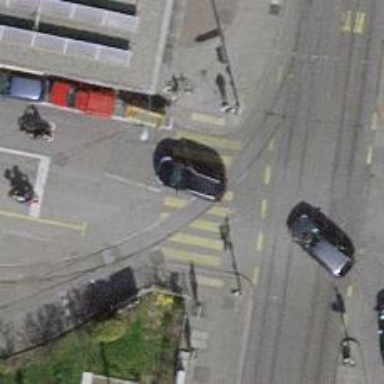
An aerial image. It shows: Zebra crossing controlled by traffic signals with zebra markings.